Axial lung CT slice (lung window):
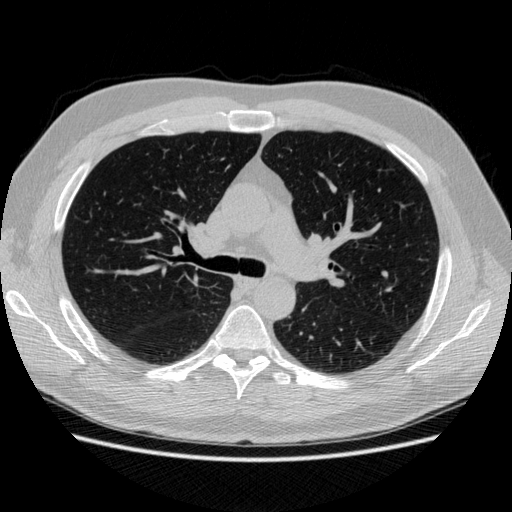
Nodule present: no